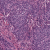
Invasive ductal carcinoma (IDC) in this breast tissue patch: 1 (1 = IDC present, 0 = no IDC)